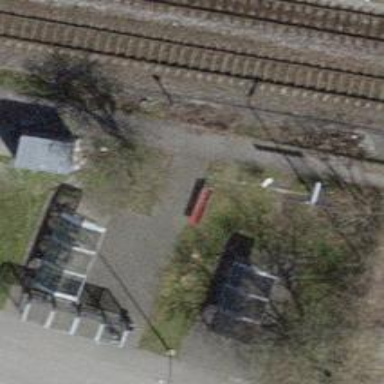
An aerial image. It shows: Bench.